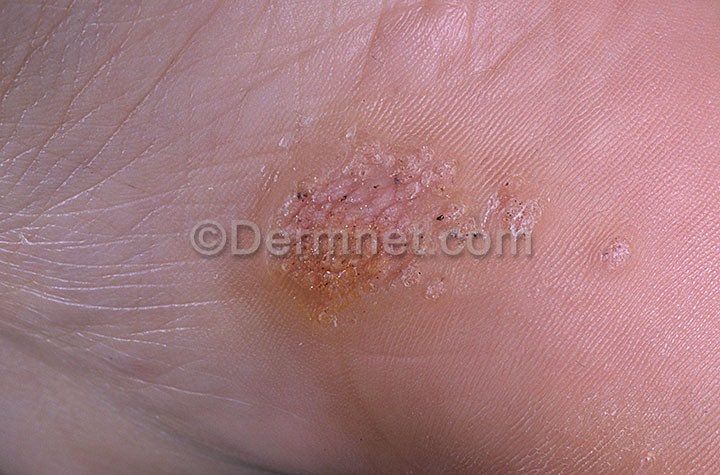
Disease: Warts Molluscum and other Viral Infections